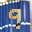
Label: 9